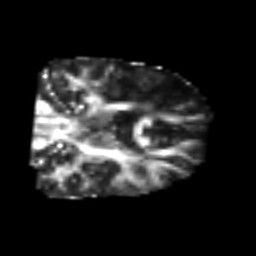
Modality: FA
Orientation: coronal
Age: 60
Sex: male
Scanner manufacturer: siemens
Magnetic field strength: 3 T
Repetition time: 6.1 s
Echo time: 0.101 s